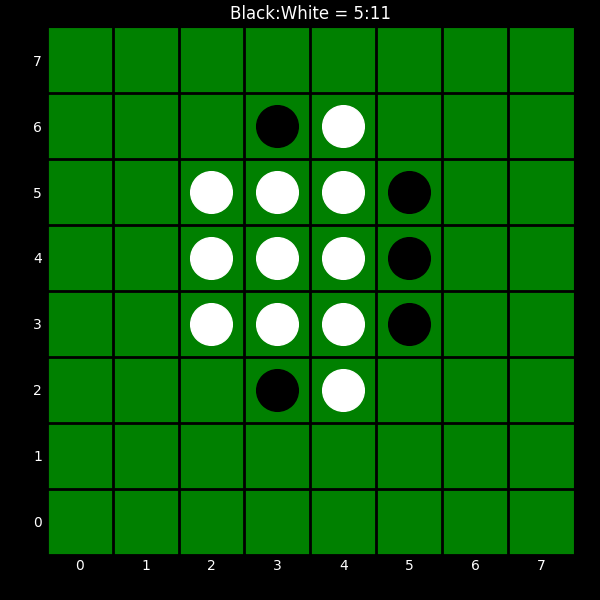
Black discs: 5
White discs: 11